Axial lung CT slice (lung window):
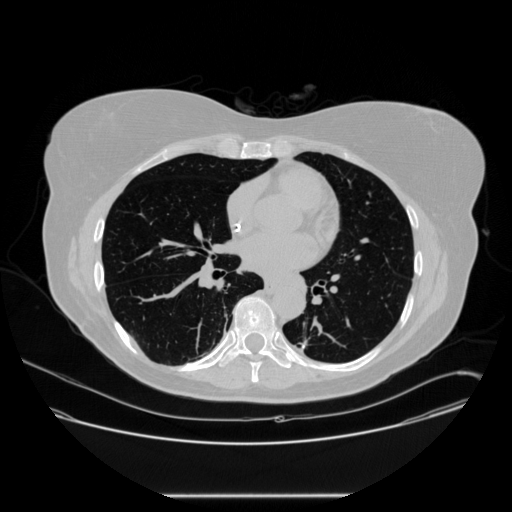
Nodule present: no